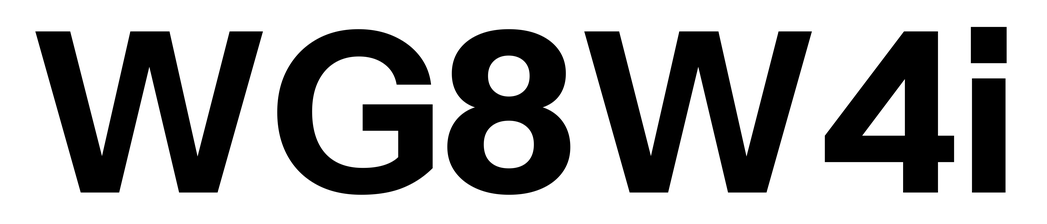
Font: InstrumentSans_Bold